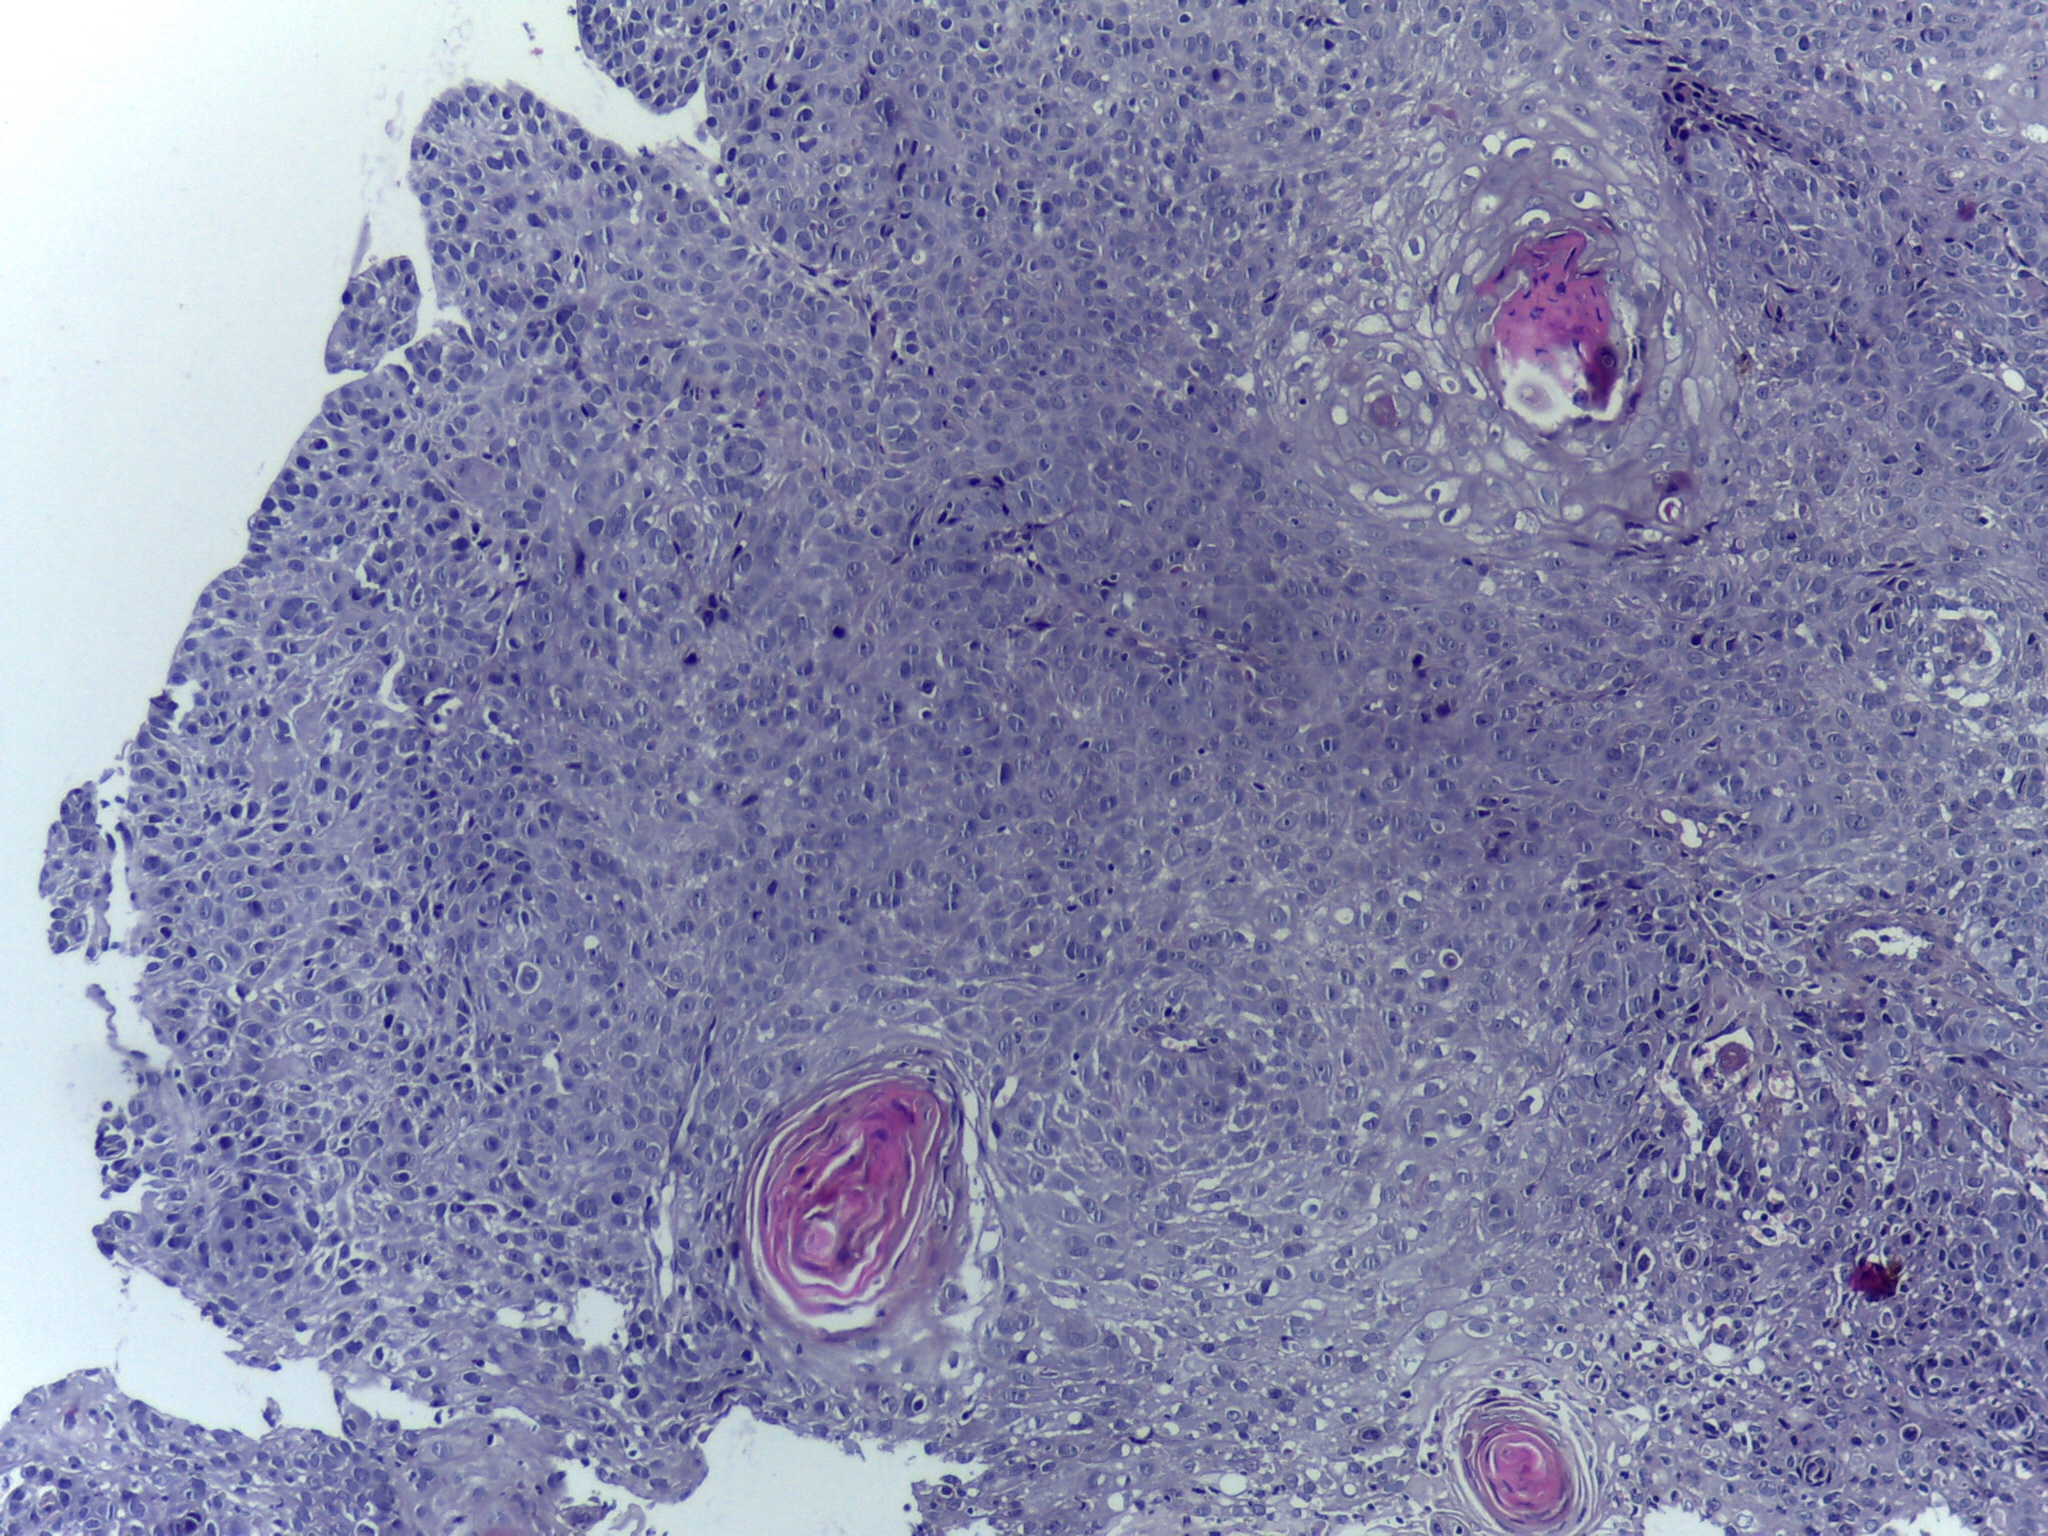
Diagnosis: OSCC